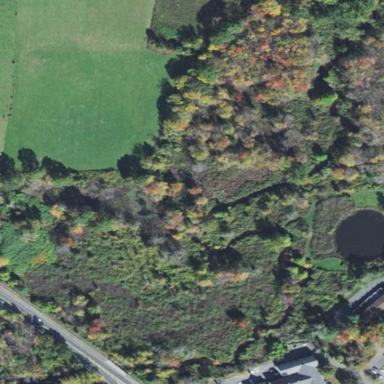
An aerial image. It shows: Beautiful wet meadow natural wetland.